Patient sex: M
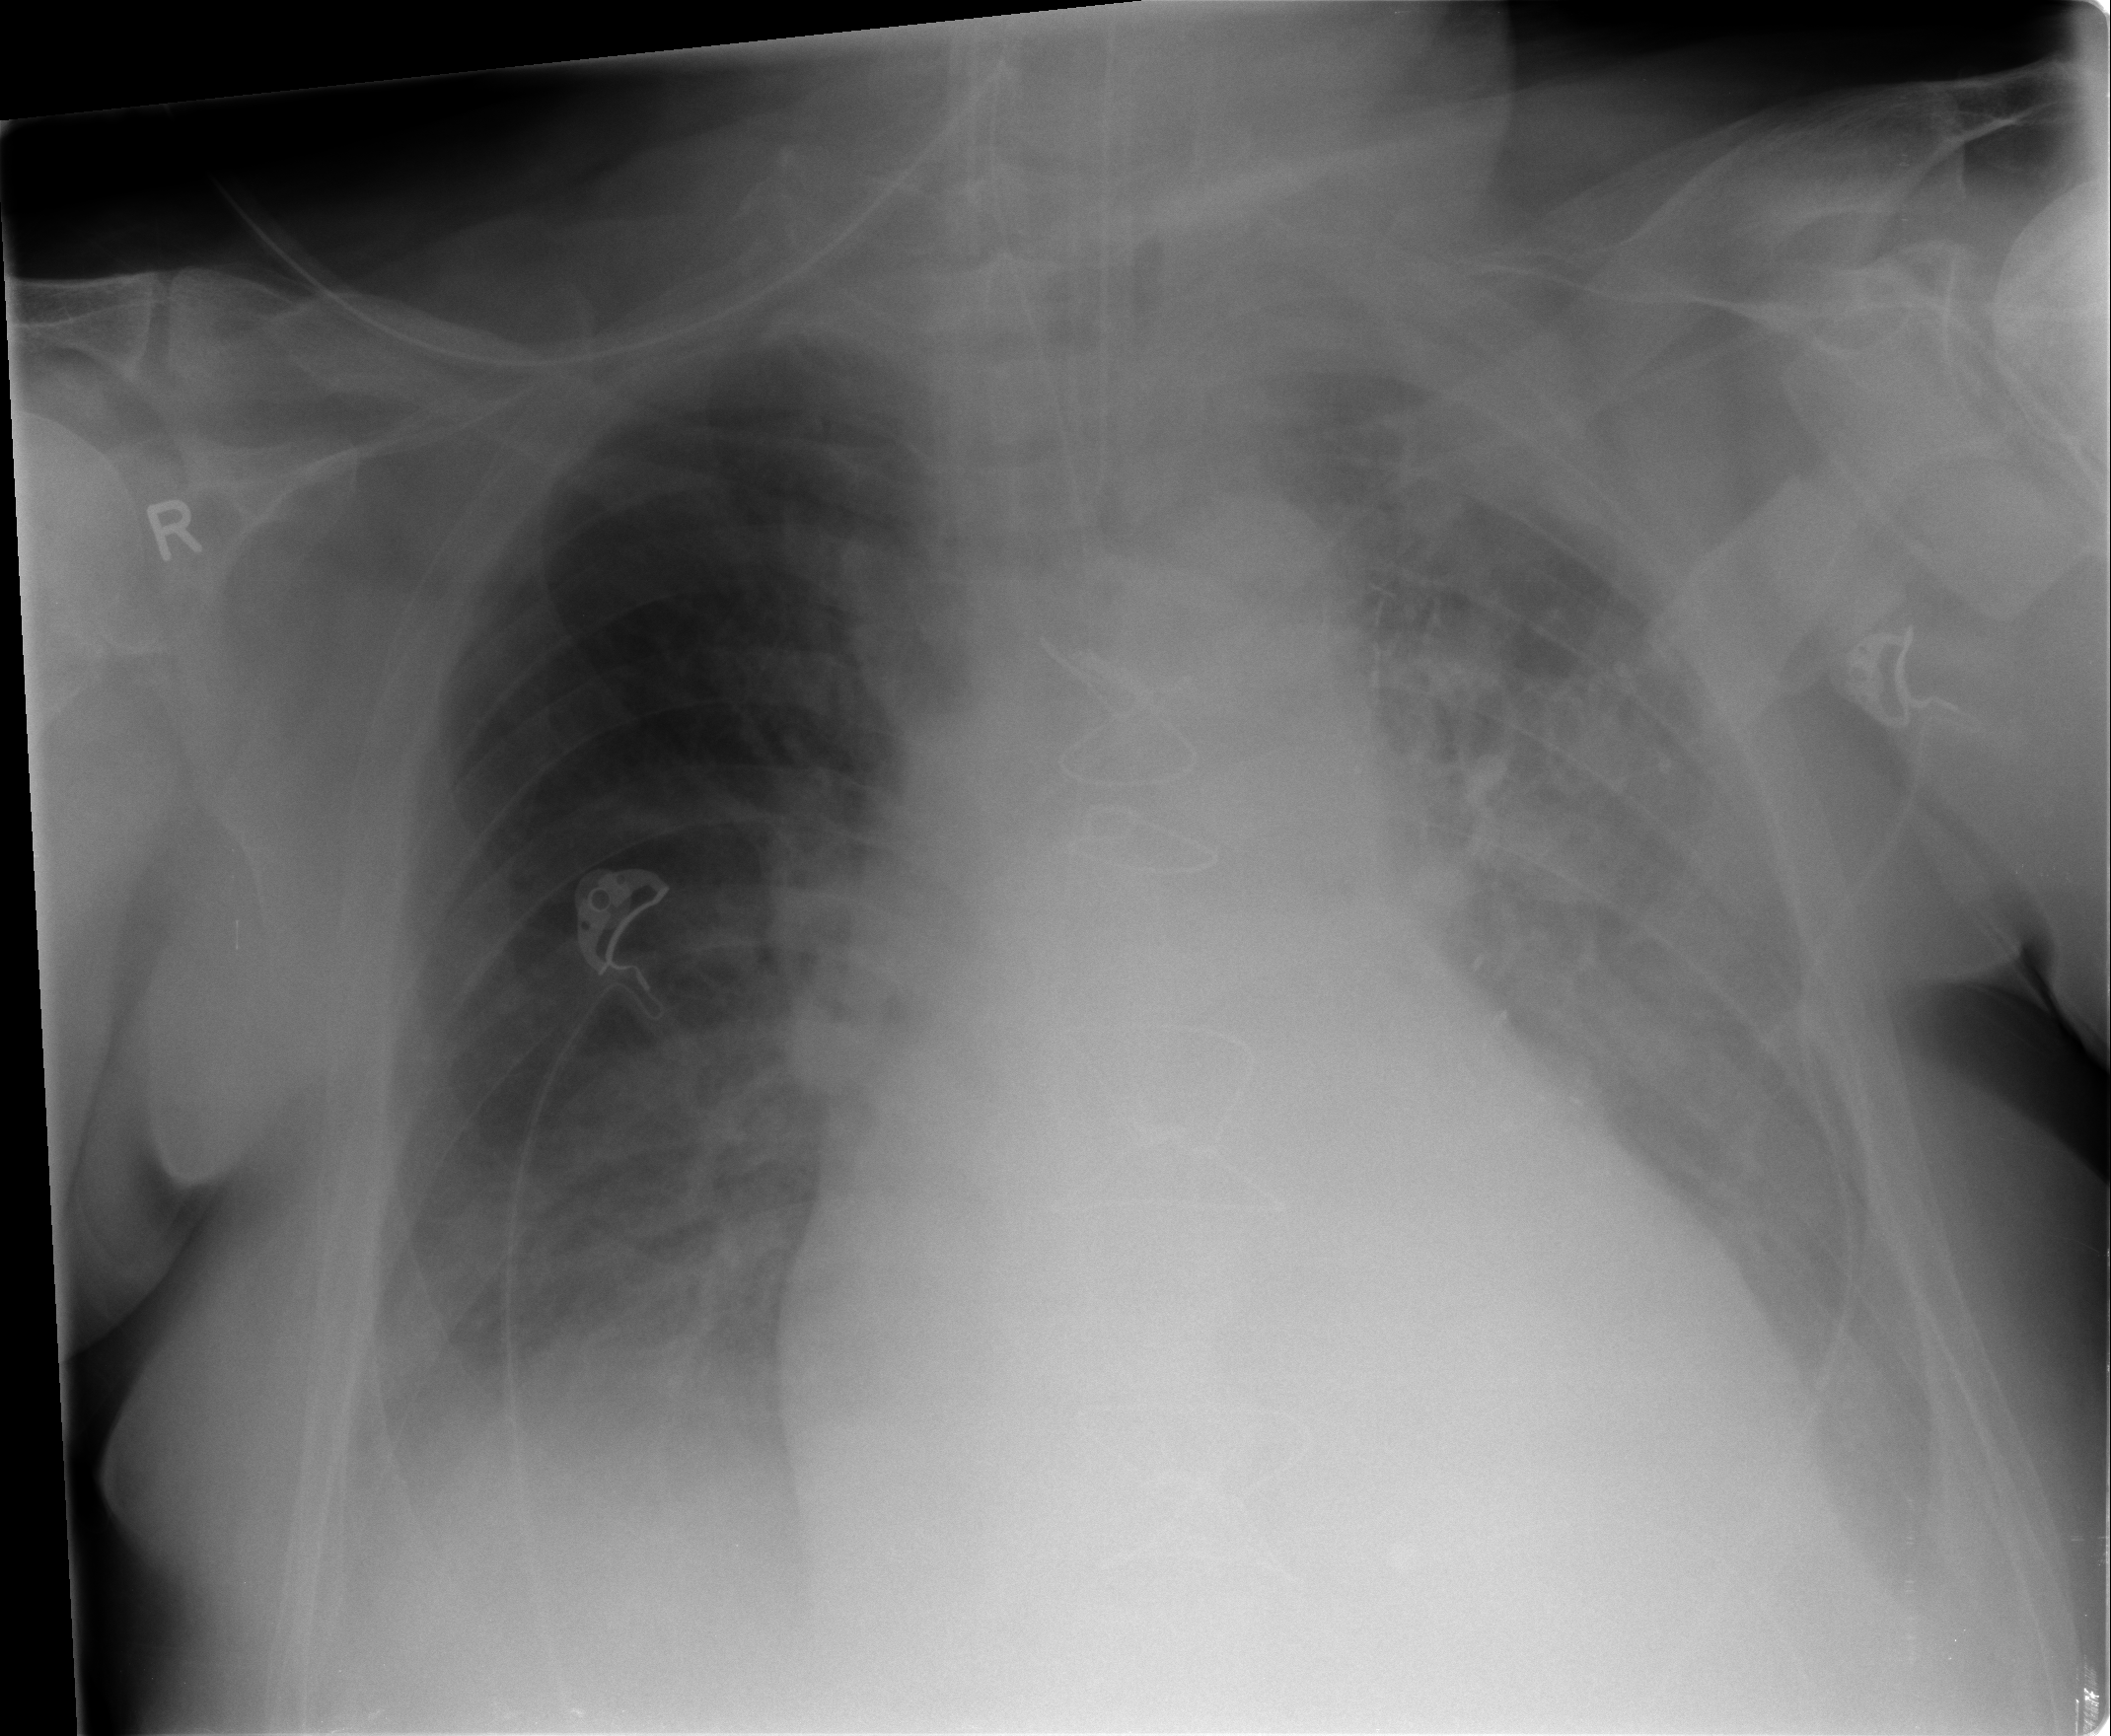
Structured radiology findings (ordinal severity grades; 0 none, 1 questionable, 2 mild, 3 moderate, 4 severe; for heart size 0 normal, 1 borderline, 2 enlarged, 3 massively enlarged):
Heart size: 2
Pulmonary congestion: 3
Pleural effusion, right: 2
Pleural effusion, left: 1
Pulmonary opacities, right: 0
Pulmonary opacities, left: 0
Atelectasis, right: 2
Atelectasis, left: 2